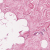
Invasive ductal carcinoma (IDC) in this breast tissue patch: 0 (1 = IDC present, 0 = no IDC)